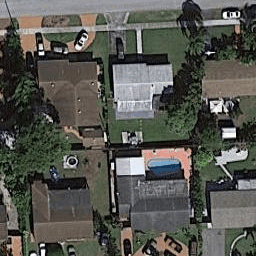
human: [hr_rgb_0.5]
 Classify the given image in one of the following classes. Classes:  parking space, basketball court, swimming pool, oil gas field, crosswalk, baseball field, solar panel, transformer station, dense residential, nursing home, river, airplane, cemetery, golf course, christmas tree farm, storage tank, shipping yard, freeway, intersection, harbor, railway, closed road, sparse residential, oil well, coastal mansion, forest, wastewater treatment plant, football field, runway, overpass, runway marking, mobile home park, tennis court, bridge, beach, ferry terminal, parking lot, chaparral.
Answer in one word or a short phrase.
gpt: dense residential